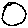
Label: moon